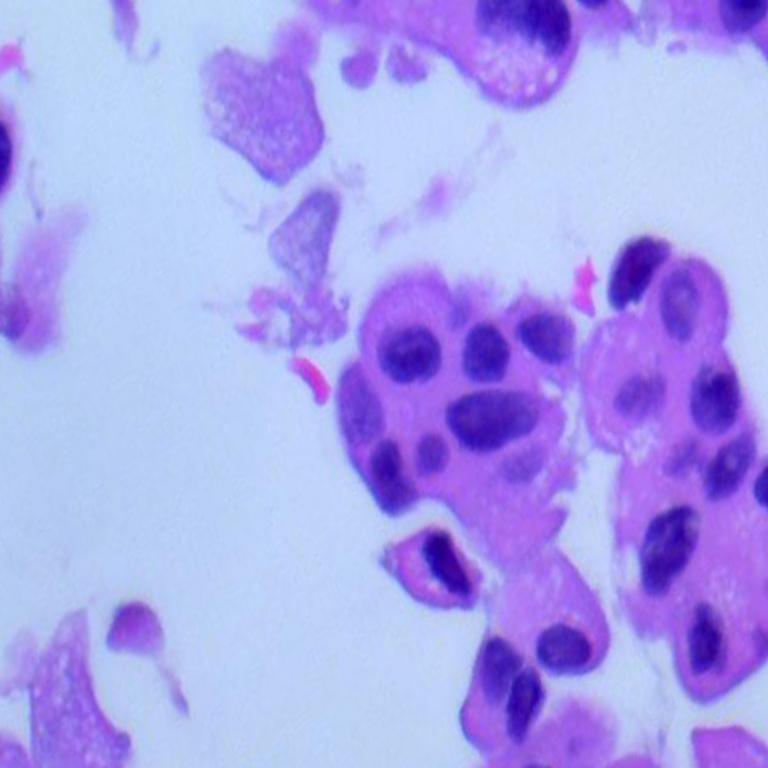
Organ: lung
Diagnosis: adenocarcinomas